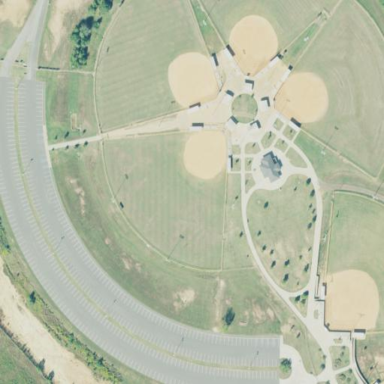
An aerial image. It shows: Softball pitch for leisure sports.